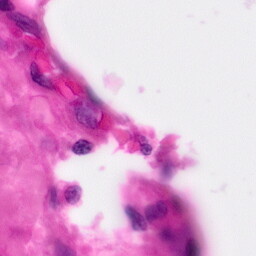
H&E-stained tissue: Pancreatic